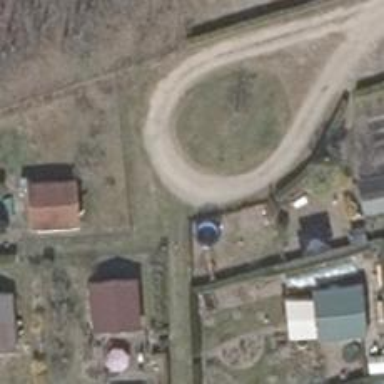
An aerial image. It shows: Driveway.